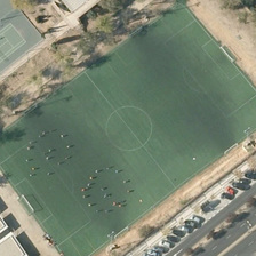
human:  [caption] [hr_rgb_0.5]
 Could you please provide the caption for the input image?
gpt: Many people are in a soccer field near different trees and some cars.

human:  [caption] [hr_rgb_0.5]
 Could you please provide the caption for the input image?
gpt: There are several trees and cars near the football field.

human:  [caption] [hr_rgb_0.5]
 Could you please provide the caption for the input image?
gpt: There are many trees and cars near the football field.

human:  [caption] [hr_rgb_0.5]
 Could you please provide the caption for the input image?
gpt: Many people are in the soccer field with some trees and some cars nearby.

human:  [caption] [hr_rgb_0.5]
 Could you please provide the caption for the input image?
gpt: A lot of people are on a football field near several trees and some cars.